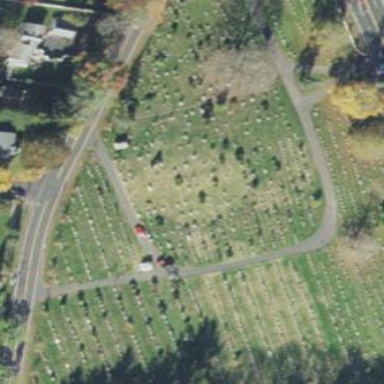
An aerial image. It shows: Private cemetery.